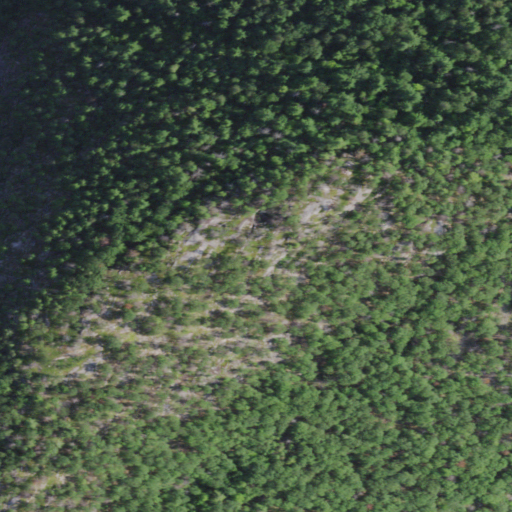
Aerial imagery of mountain in New York named Bear Mountain containing evergreen forest, deciduous forest, grassland, mixed forest, herbaceous wetlands, open water, and shrub